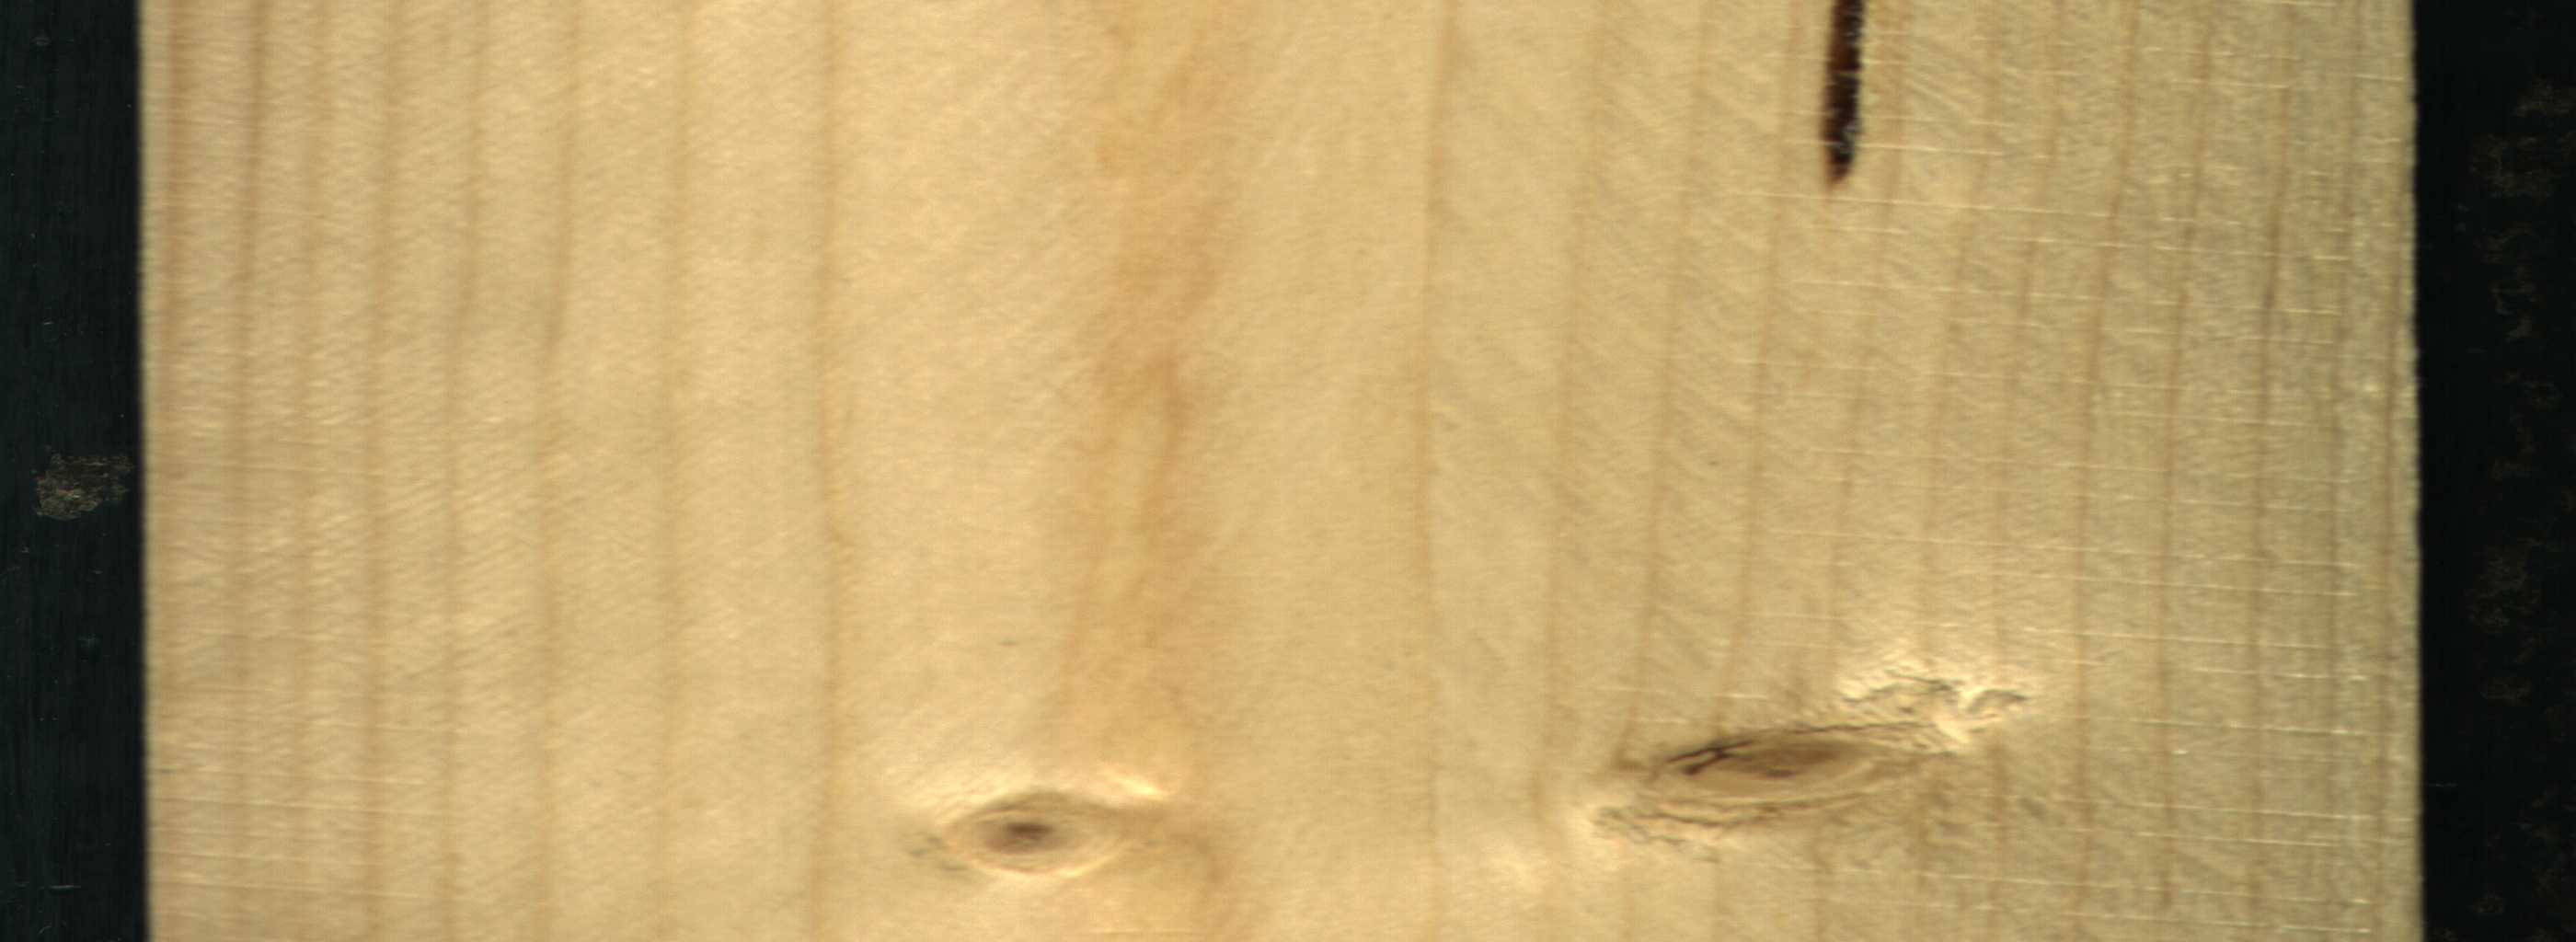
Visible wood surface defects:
resin
Crack
Live_Knot
Live_Knot
Live_Knot
Live_Knot
Live_Knot